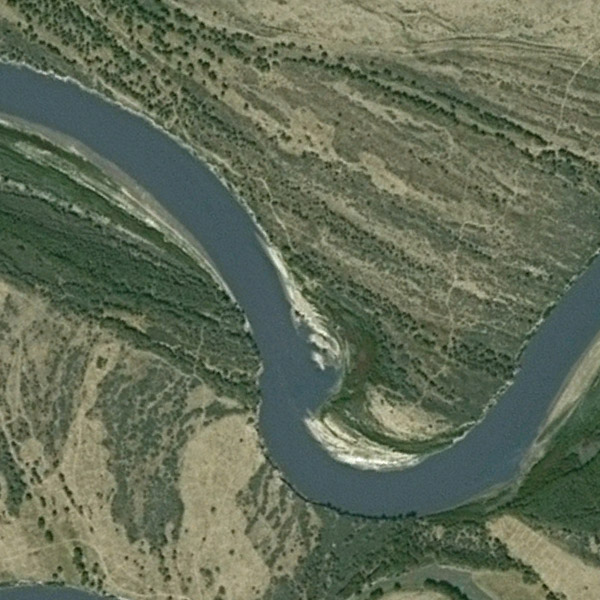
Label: River